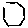
Label: hexagon